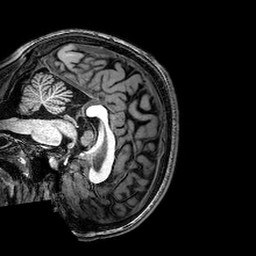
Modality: T1w
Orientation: sagittal
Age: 19
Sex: female